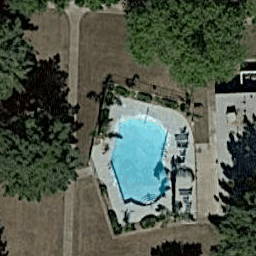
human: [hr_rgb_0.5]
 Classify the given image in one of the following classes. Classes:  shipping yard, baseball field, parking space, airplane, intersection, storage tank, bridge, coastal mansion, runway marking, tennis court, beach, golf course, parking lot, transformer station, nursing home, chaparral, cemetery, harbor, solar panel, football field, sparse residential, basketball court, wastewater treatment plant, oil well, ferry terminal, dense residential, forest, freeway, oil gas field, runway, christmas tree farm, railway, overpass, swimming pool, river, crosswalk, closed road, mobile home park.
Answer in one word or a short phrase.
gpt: swimming pool